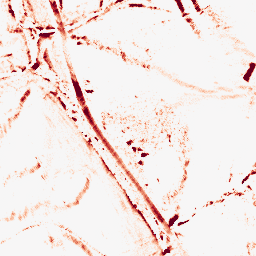
Category: morphological
Decomposition family: morphological_diamond
Decomposition parameters: operation: opening
radius: 5
Upsampling method: edge_directed
Upsampling parameters: scale: 4
Upsampling scale: 4